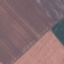
Land use / land cover class: AnnualCrop